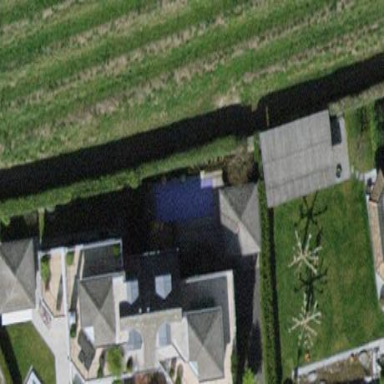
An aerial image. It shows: Semi-detached house.